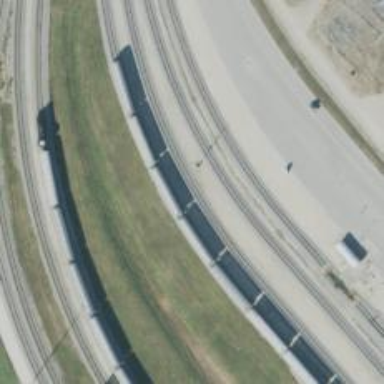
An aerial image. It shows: Railway yard used for servicing trains.